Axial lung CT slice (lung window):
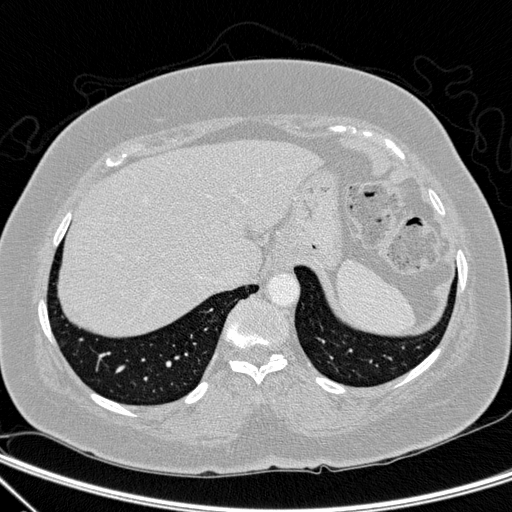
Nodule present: no